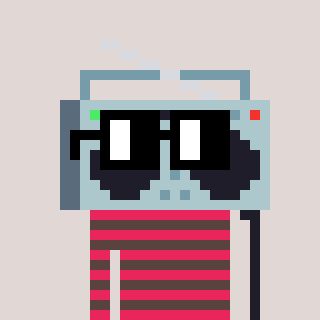
a pixel art character with square black glasses, a boombox-shaped head and a darkbrown-colored body on a warm background